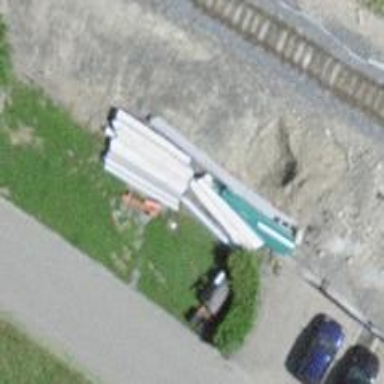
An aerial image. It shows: Bench for seating.